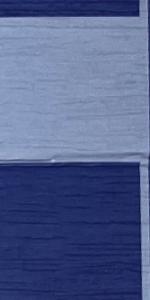
Label: Empty